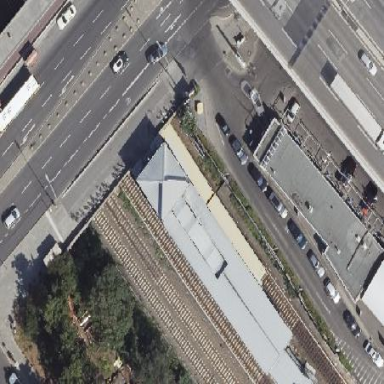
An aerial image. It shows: Train station building.